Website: crate-barrel
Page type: address-validator
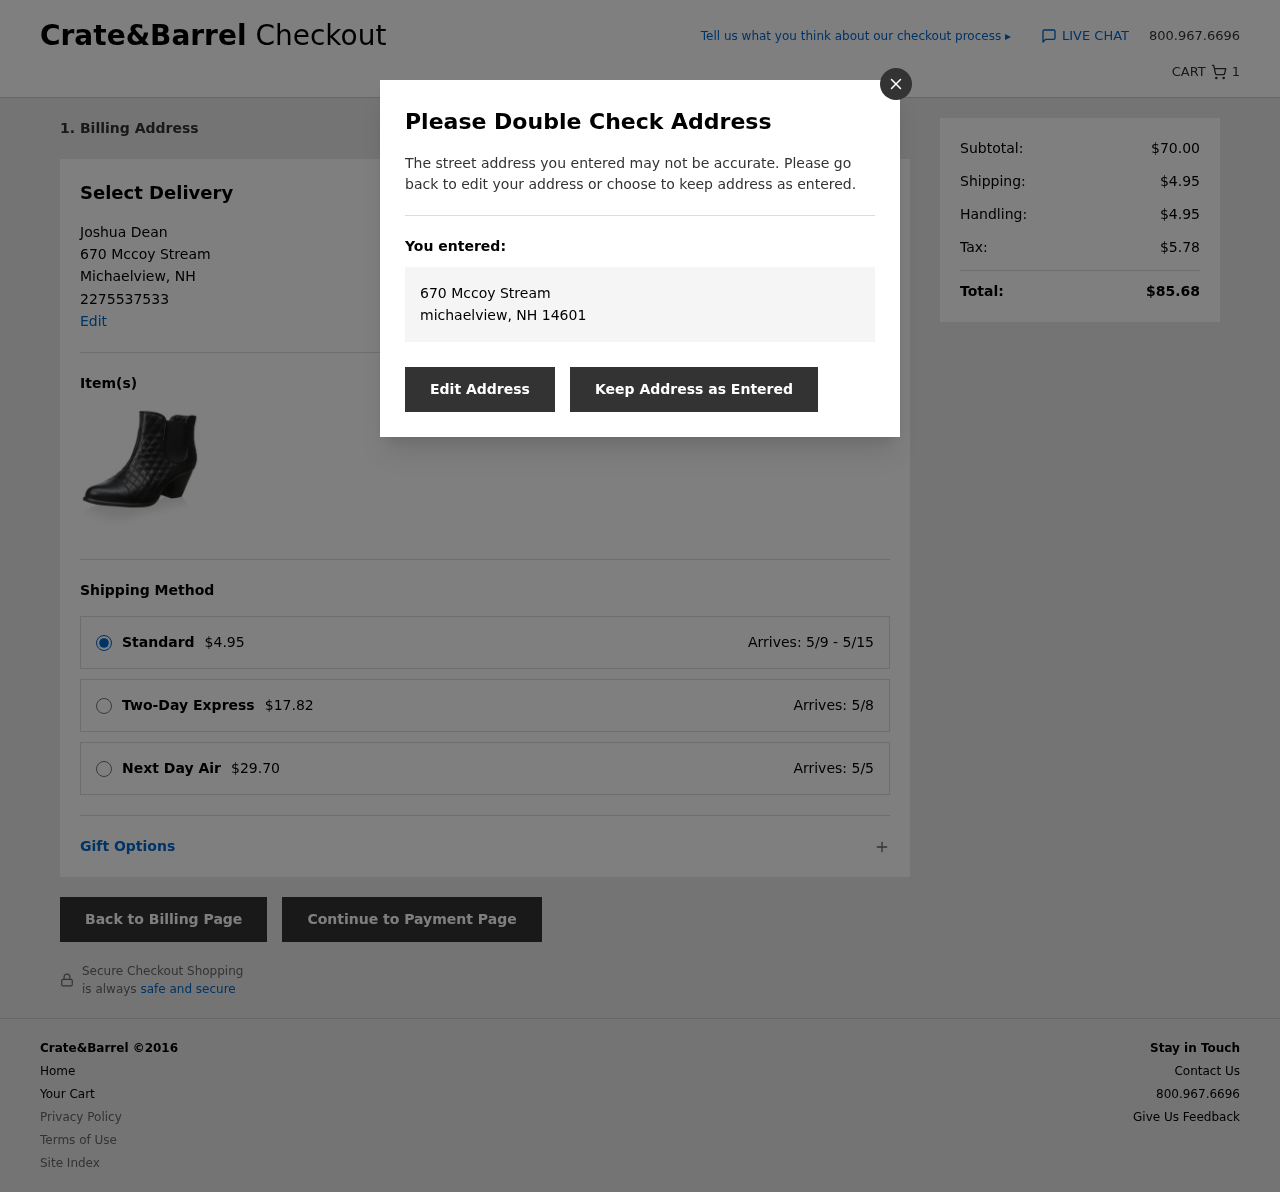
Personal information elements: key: PII_CITY
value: Michaelview
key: PII_FULLNAME
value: Joshua Dean
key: PII_PHONE
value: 2275537533
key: PII_STATE_ABBR
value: NH
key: PII_STREET
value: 670 Mccoy Stream
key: PII_STREET2
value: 670 Mccoy Stream
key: PII_CITY2
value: michaelview
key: PII_STATE_ABBR2
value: NH
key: PII_POSTCODE2
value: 14601
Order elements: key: ORDER_NUM_ITEMS
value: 1
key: ORDER_SHIPPING_COST
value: $4.95
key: ORDER_SHIPPING_DATE
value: Arrives: 5/9 - 5/15
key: ORDER_SHIPPING_EXPRESS
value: $17.82
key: ORDER_DELIVERY_DATE_EXPRESS
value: Arrives: 5/8
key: ORDER_SHIPPING_NEXTDAY
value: $29.70
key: ORDER_DELIVERY_DATE_NEXTDAY
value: Arrives: 5/5
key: ORDER_SUBTOTAL
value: $70.00
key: ORDER_HANDLING
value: $4.95
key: ORDER_TAX
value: $5.78
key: ORDER_TOTAL
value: $85.68